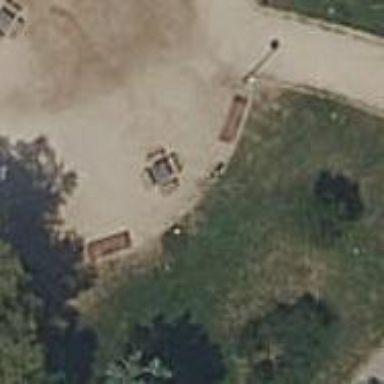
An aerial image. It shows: Picnic table located in leisure land area.